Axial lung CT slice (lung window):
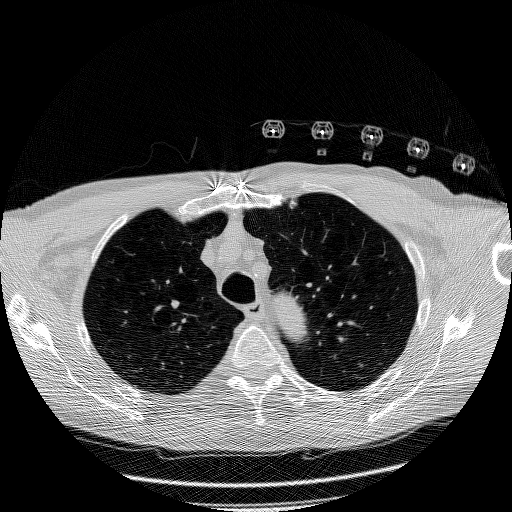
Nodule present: no